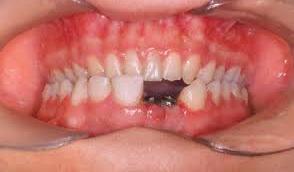
Condition: hypodontia